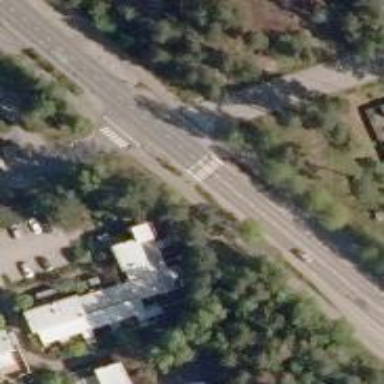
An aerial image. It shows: Cycleway.